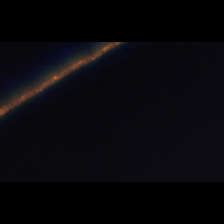
Taxon: Leptocylindrus
Group: Diatoms